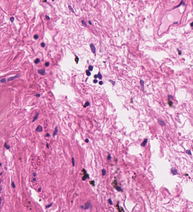
Tumor epithelial tissue: no
Tumor-associated stroma tissue: yes
Normal tissue: no